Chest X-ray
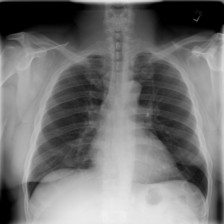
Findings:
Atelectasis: negative
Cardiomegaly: negative
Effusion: negative
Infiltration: negative
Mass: negative
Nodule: negative
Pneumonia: negative
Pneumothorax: negative
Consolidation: negative
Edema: negative
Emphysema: negative
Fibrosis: negative
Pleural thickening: negative
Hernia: negative